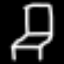
Label: chair